Field crop: tomato
Growth stage: 2
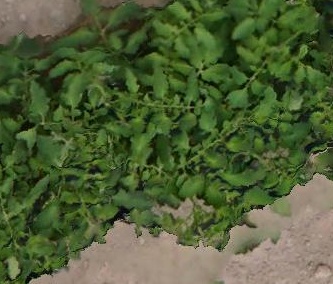
Species: tomato